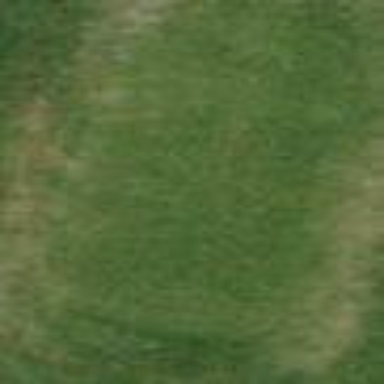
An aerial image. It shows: Grass area designated as golf tee.